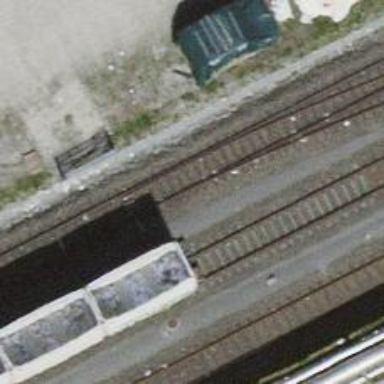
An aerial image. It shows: Single railway spur track.